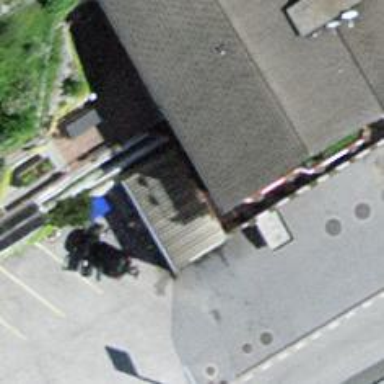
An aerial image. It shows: Car repair shop.